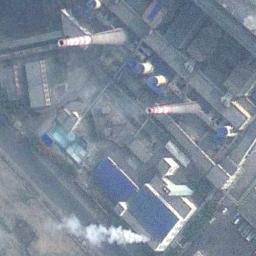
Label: thermal_power_station